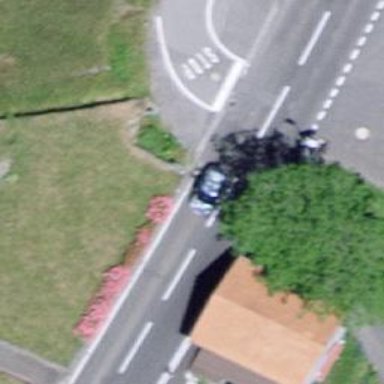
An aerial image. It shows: Uncontrolled crossing on the road.